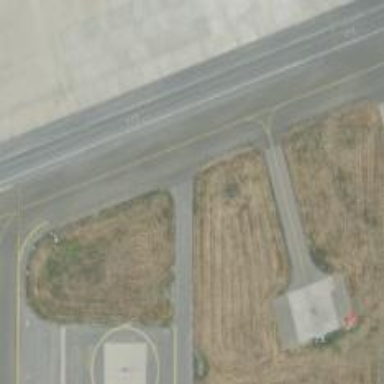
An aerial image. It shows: Airport service road with asphalt surface.